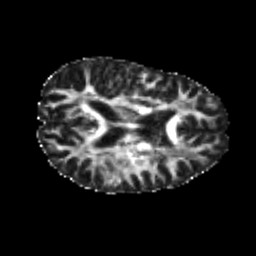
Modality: FA
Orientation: axial
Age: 21
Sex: female
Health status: healthy
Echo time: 0.074 s